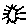
Label: sun